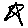
Label: star